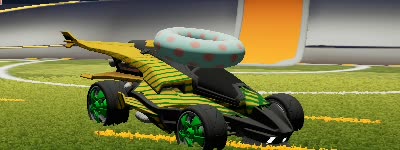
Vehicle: aftershock